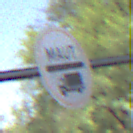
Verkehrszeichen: Mautpflicht
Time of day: Midday
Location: Roofed (Underpass)
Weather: Clear
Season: NotSpecified
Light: Natural